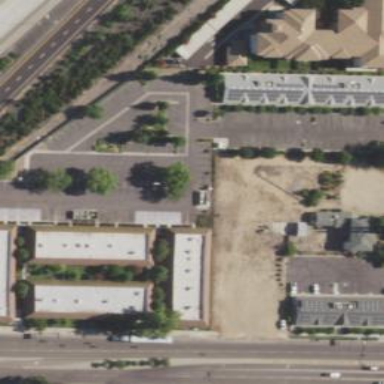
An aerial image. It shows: Commercial area with car shop.